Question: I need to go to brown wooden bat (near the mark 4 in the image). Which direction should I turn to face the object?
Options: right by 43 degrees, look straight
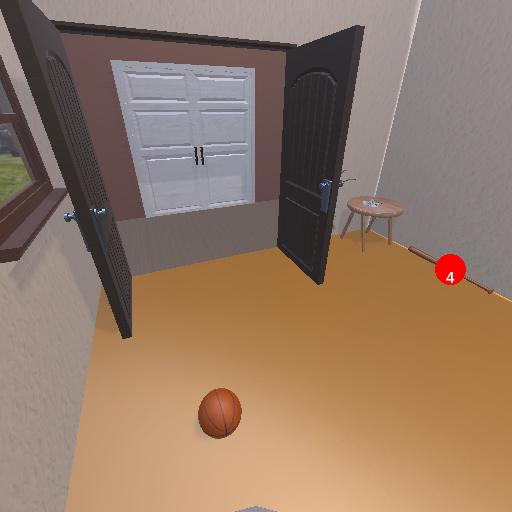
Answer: right by 43 degrees